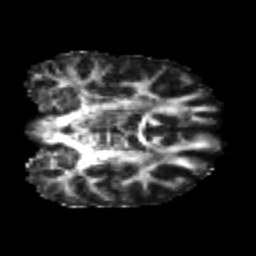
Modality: FA
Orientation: coronal
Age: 25
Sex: male
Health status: healthy
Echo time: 0.074 s